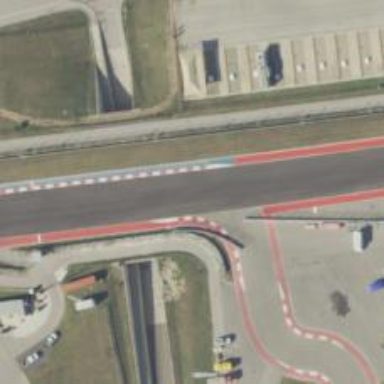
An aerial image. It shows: Motor sport raceway with asphalt surface.